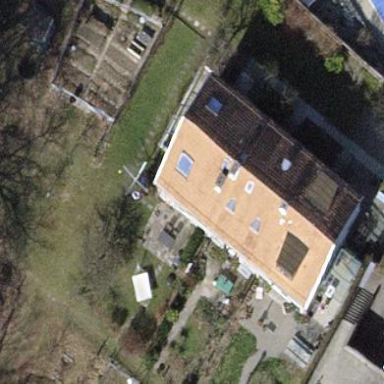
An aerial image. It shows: Building with tiled roof.